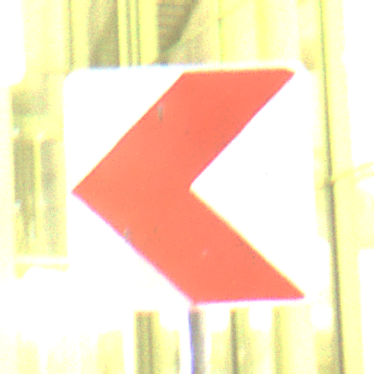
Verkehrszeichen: RichtungstafelnInKurvenKleinRechts
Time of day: Night
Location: Outdoor (Urban)
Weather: PartlyCloudy
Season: NotSpecified
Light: Artificial